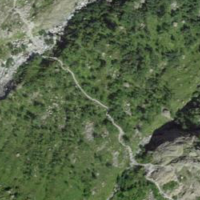
EUNIS habitat code: 50
Species observed at this site:
Parnassia palustris